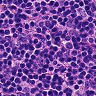
Metastatic tissue present: no